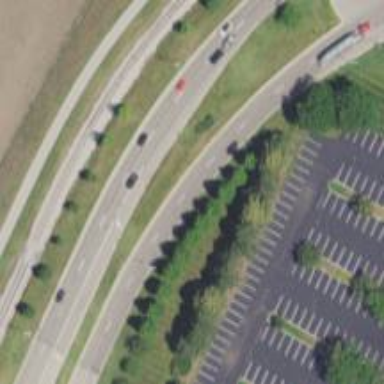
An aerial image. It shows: Trunk highway.